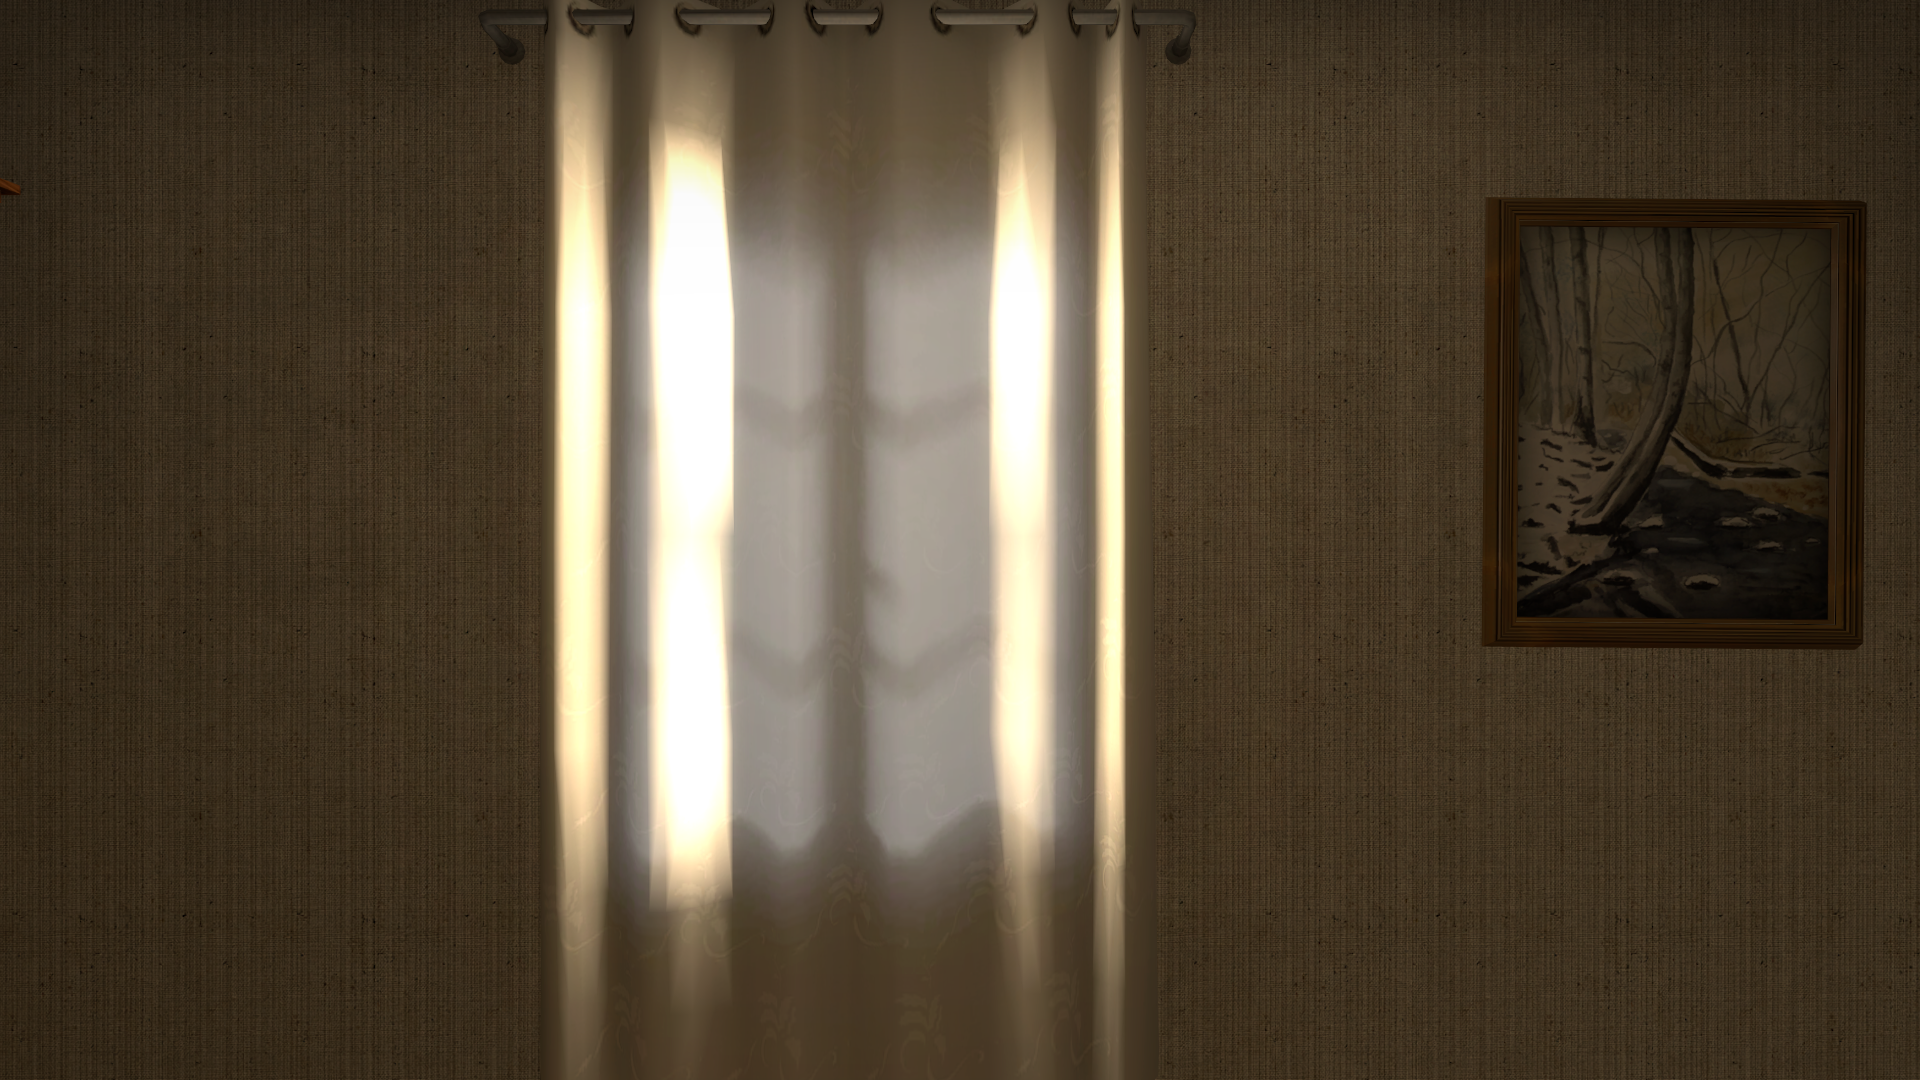
Map: de_inferno